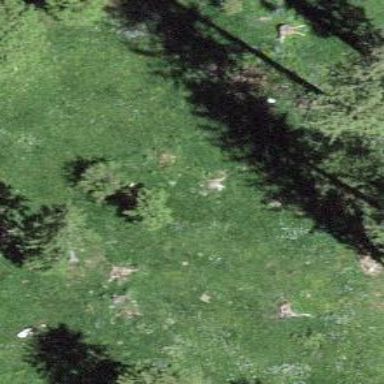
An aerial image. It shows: Single tag "natural: tree."